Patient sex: F
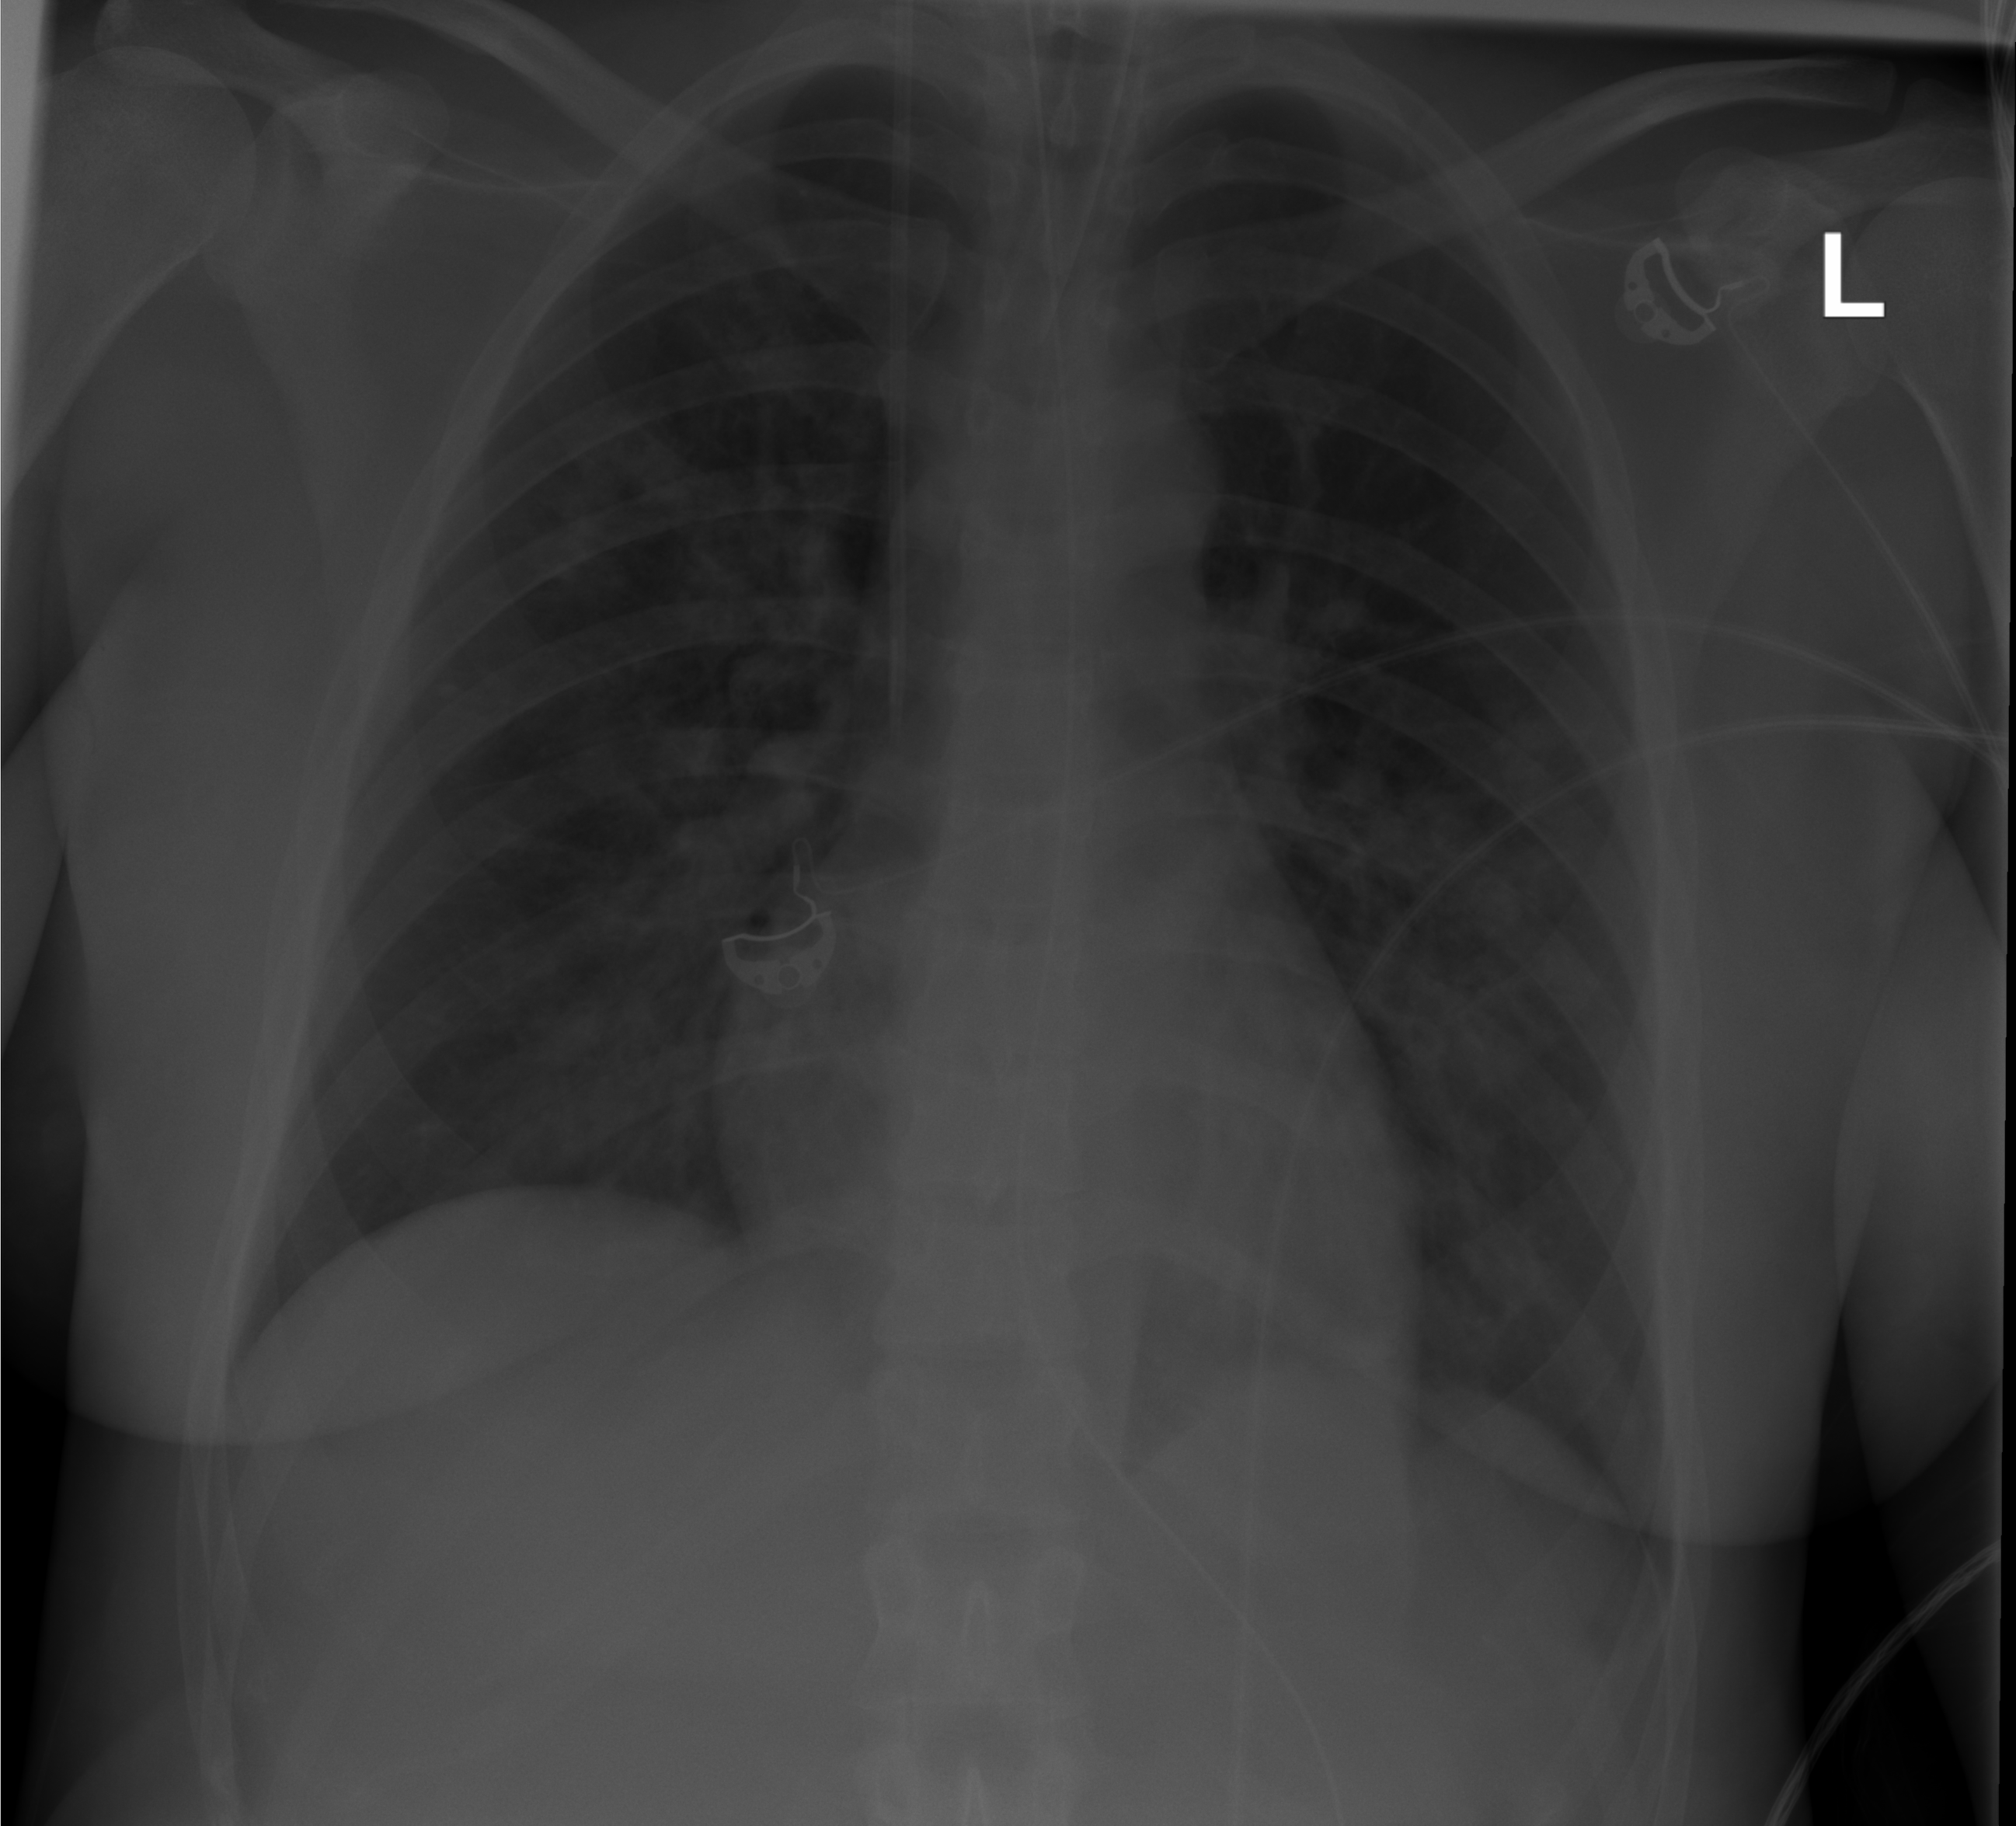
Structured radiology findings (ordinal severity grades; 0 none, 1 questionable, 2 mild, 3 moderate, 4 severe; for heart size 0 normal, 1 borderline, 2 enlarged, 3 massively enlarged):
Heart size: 0
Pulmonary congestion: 0
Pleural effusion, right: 0
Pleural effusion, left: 0
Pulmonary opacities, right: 2
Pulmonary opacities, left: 2
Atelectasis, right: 0
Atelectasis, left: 0